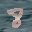
Label: 8